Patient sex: M
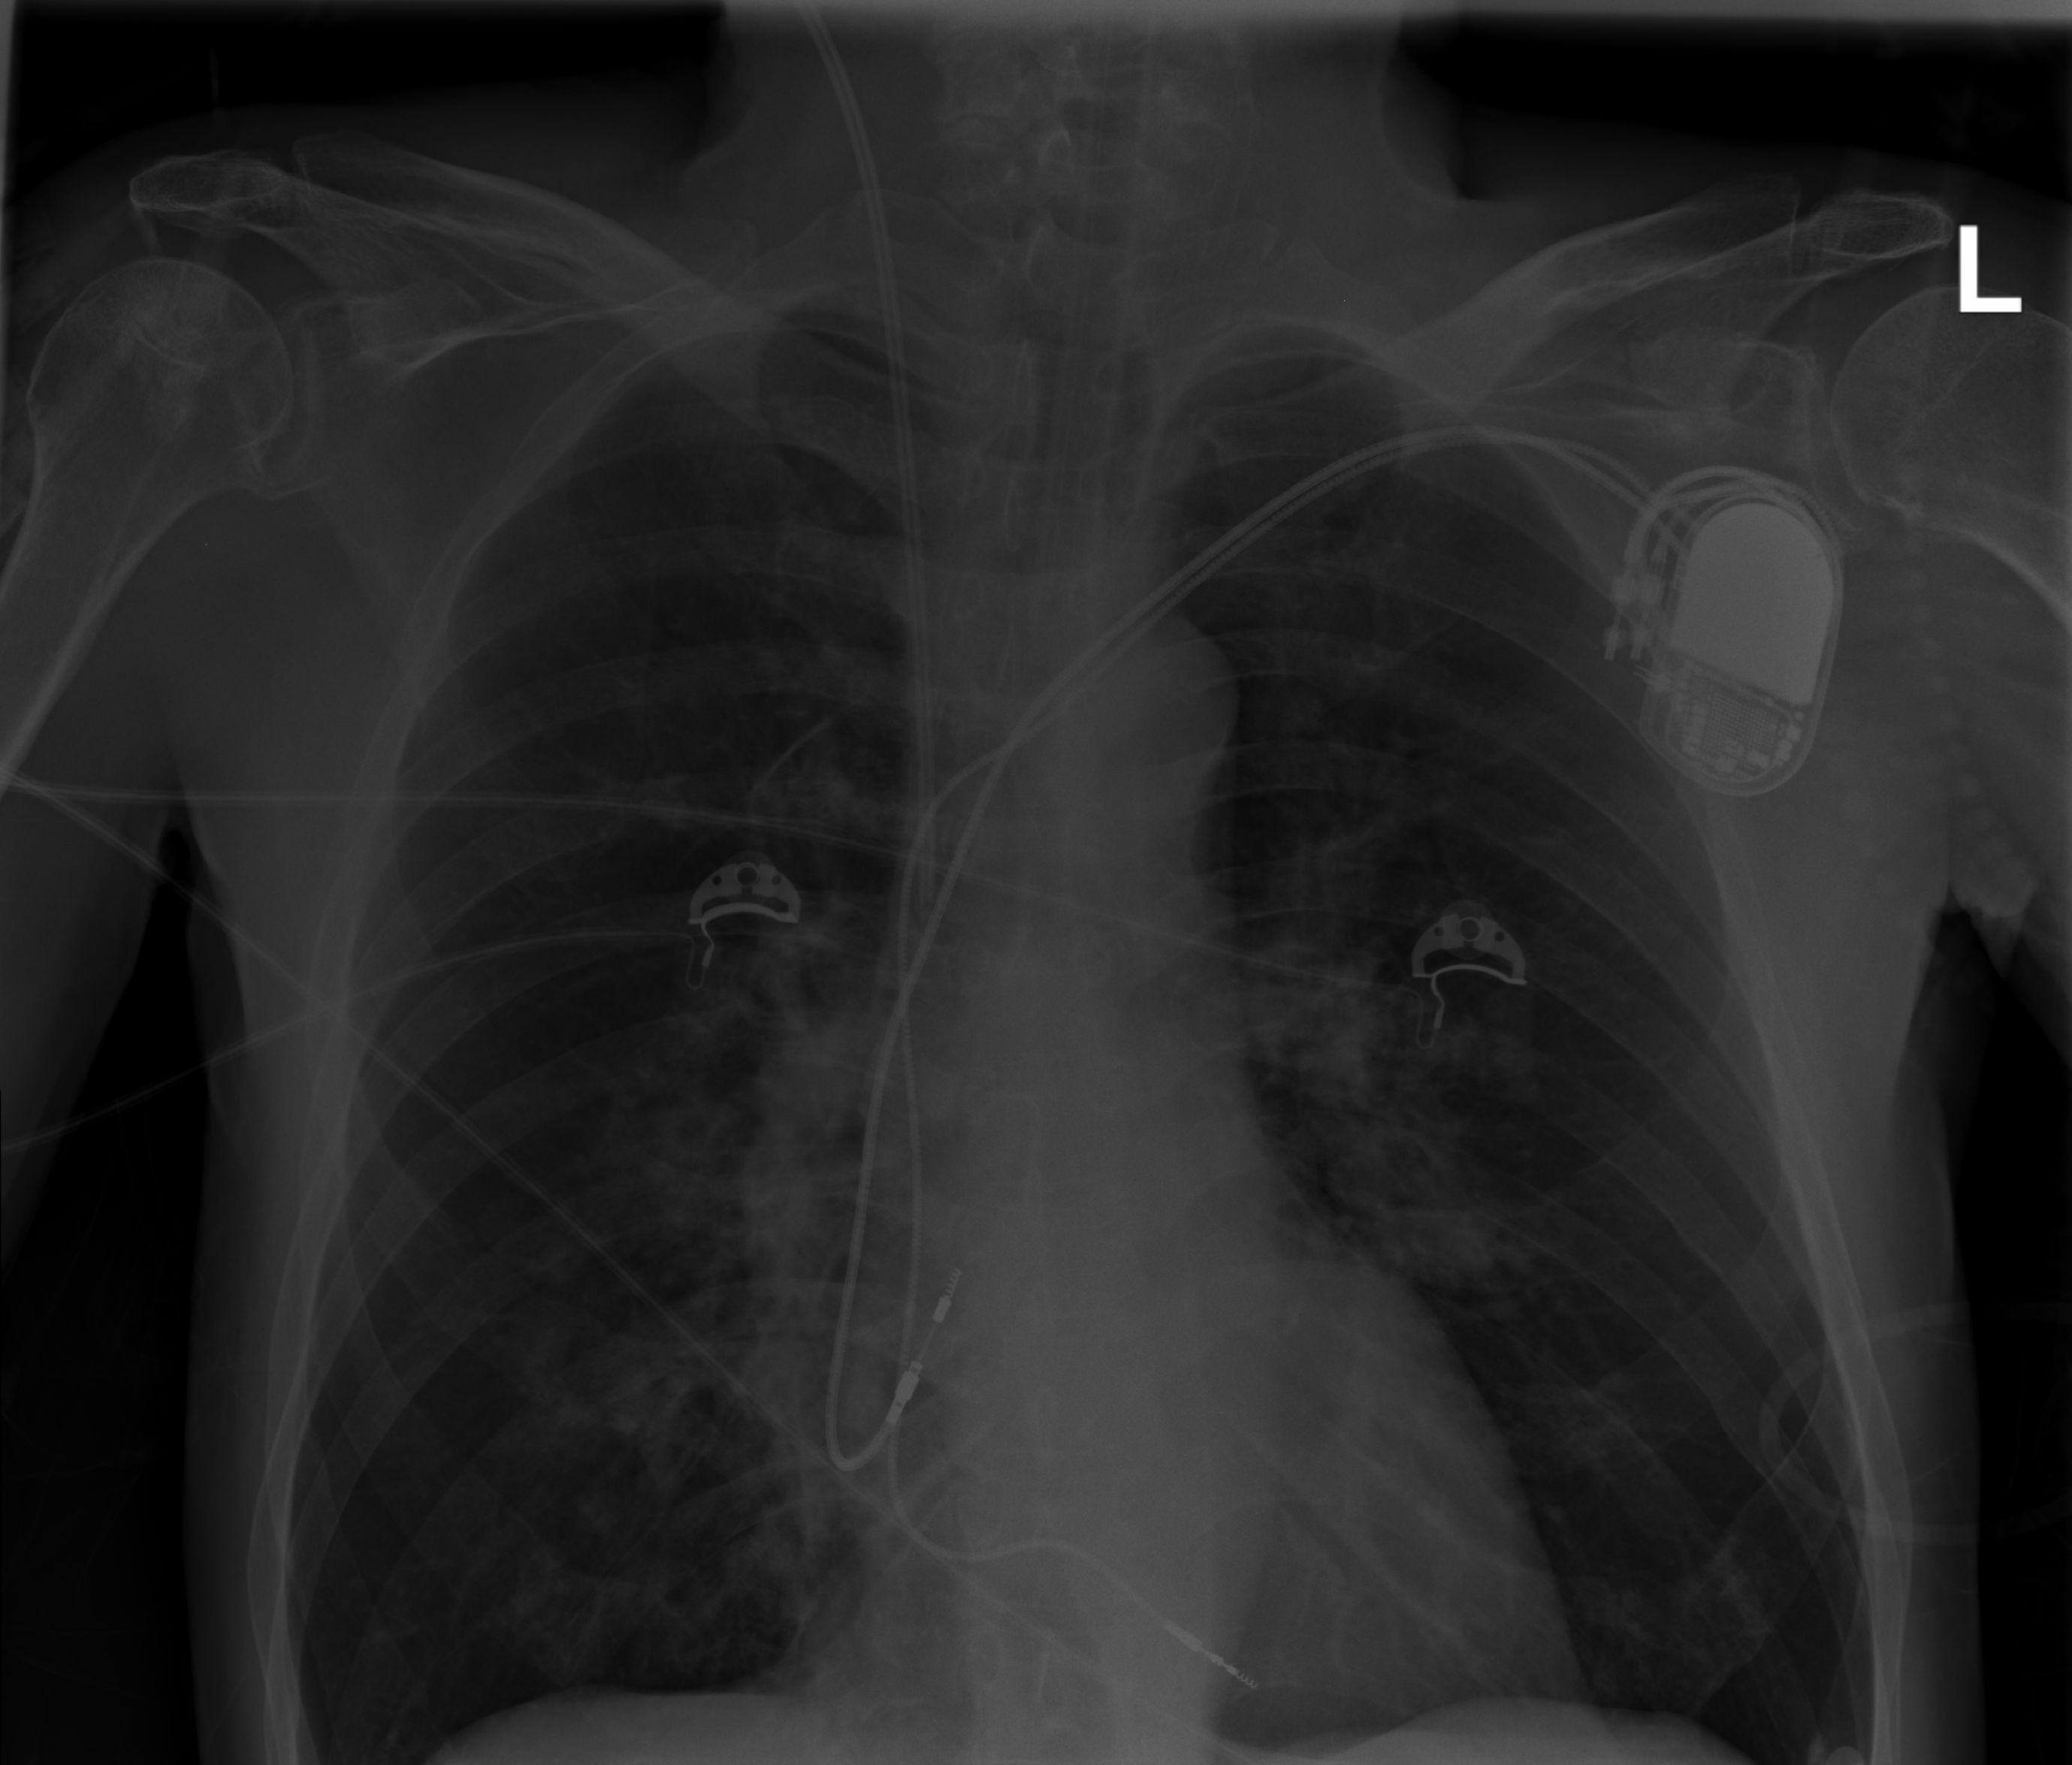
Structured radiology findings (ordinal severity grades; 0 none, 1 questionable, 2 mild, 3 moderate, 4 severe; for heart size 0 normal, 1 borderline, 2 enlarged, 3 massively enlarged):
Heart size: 0
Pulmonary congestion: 0
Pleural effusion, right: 0
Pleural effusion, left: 0
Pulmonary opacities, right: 0
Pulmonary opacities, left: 0
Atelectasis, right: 0
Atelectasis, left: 0